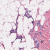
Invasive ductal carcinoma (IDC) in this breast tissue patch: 1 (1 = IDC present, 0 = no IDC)